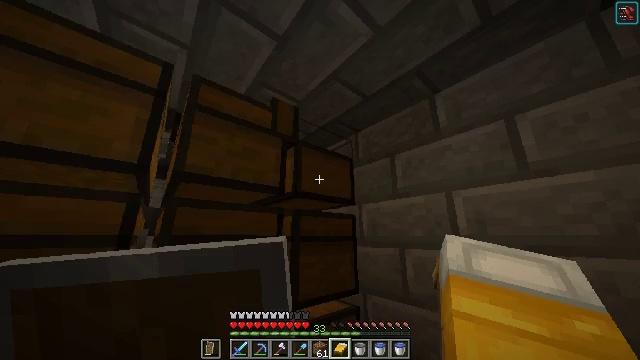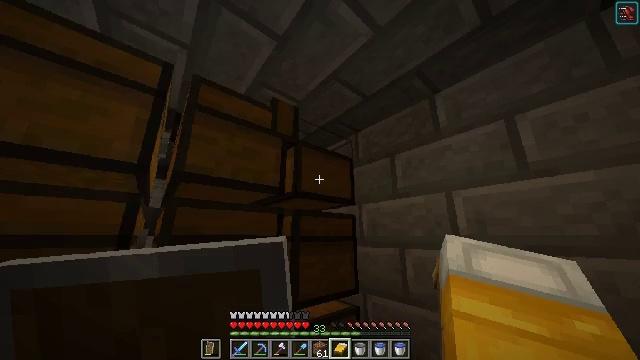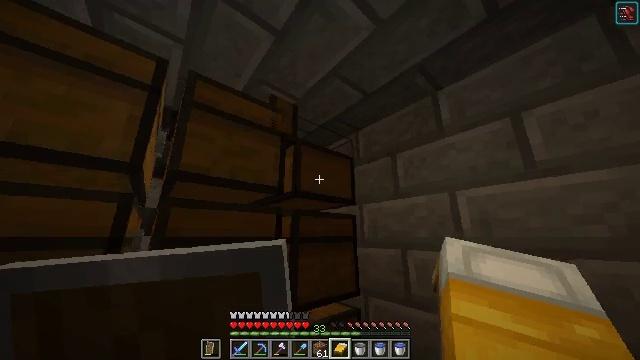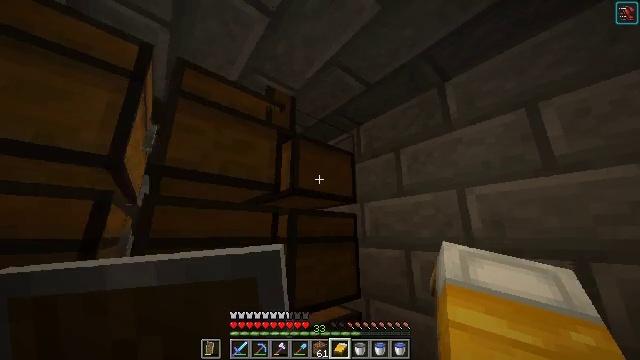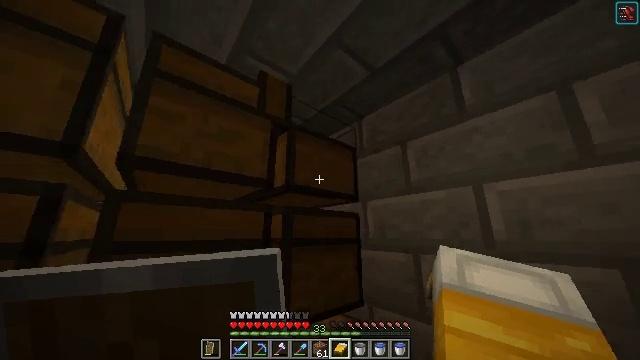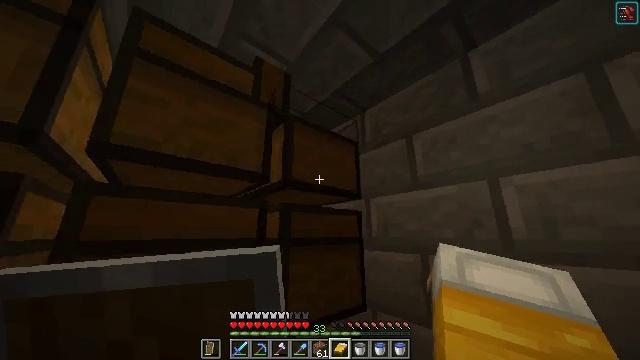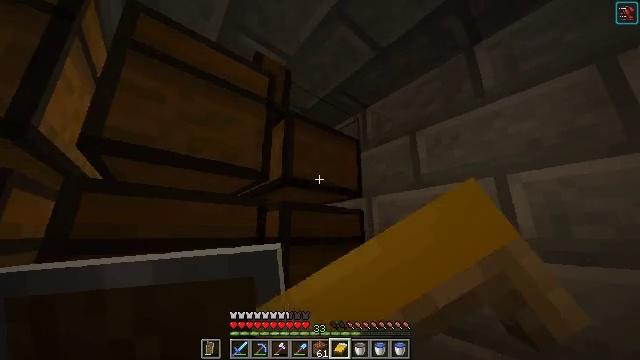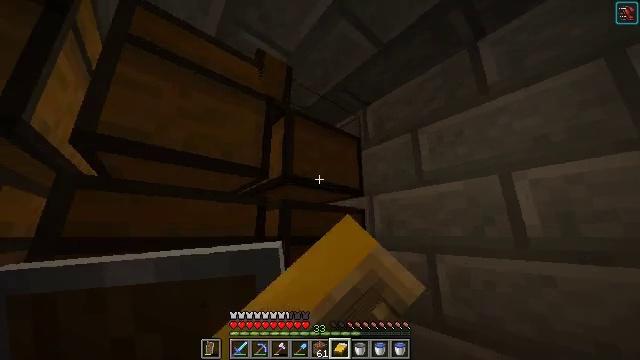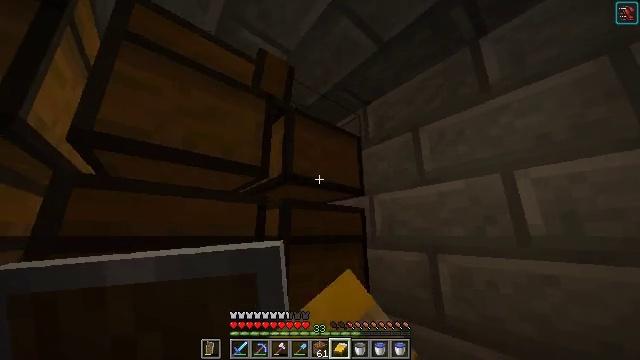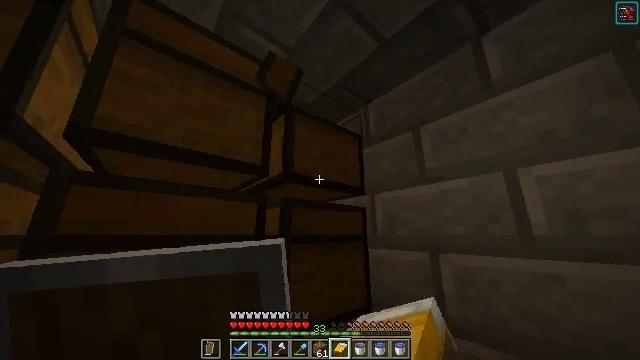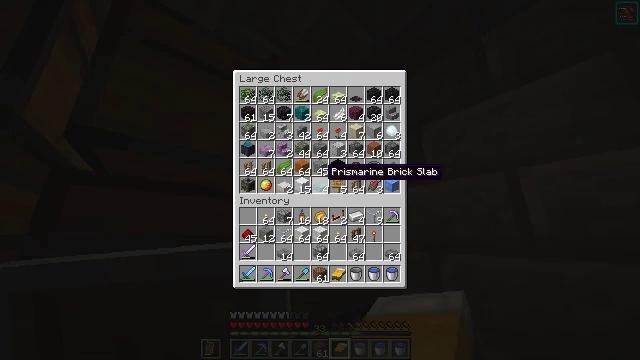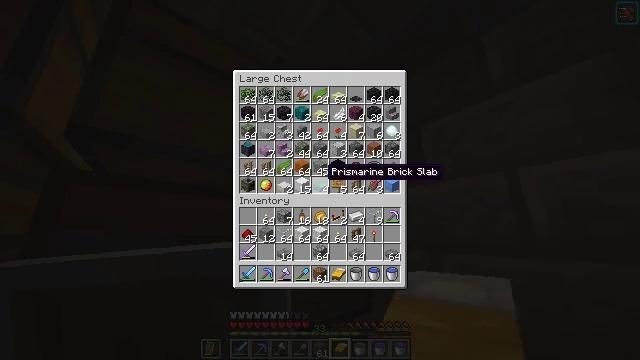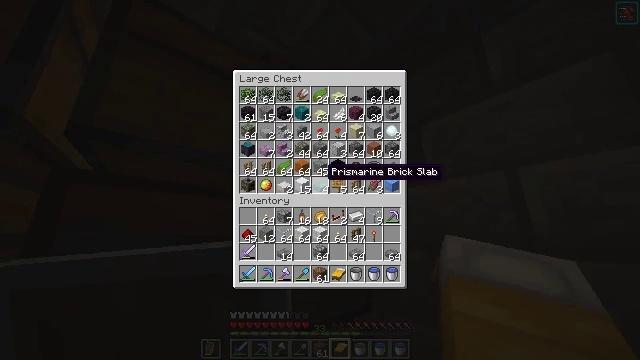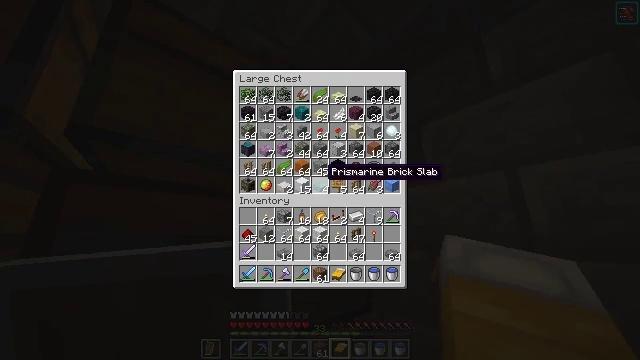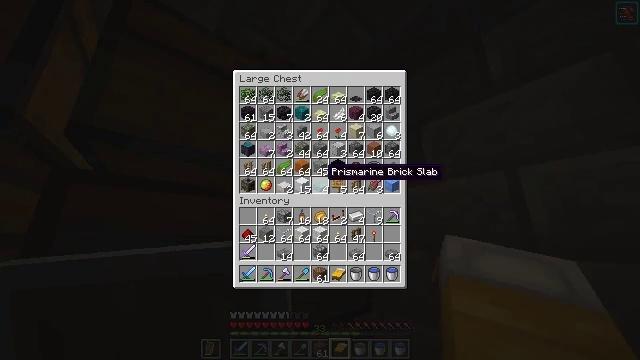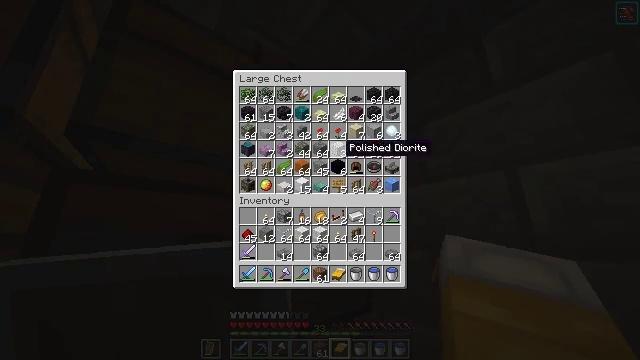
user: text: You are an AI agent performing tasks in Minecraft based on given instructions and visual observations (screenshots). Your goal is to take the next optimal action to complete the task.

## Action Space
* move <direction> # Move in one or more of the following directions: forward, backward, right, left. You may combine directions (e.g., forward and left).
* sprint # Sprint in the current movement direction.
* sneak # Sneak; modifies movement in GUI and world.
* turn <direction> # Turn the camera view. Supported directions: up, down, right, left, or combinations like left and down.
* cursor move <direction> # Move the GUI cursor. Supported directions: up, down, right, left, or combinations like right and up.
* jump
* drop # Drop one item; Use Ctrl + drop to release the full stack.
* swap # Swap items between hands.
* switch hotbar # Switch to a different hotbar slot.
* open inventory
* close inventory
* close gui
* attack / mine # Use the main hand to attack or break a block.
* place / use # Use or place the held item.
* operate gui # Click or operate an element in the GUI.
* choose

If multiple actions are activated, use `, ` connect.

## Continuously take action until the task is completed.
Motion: motion action
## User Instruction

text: Turn a poppy or rose bush into red dye.
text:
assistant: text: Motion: close inventory
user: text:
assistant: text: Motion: move forward
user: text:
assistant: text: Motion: move forward
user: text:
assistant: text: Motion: no_op
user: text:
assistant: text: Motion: use / place
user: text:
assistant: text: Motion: use / place
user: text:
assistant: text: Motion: use / place
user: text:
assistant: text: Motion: no_op
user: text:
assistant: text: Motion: no_op
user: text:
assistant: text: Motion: open gui
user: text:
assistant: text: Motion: no_op
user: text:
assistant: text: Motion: no_op
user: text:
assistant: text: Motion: no_op
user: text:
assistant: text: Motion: no_op
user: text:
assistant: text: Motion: sneak, cursor move right and up
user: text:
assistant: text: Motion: sneak, cursor move up
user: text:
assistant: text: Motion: sneak, cursor move up
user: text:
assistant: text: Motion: sneak
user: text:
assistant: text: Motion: sneak
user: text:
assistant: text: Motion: sneak
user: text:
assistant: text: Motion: sneak
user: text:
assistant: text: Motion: sneak
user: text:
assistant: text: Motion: sneak
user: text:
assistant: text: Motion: sneak
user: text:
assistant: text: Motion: sneak
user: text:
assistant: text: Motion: sneak, choose
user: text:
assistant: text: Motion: sneak, choose
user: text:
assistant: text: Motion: sneak
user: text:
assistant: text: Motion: sneak
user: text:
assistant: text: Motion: sneak